Field crop: maize
Growth stage: 2
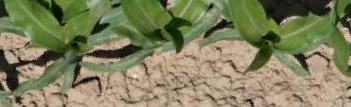
Species: maize